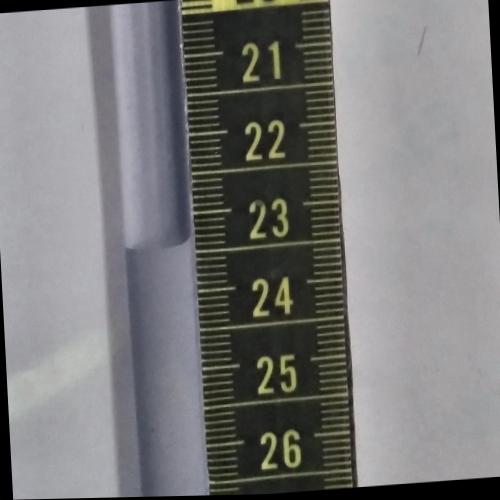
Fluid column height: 23.4 cm